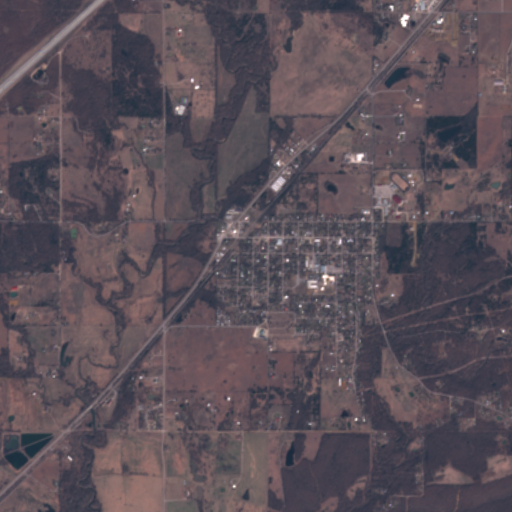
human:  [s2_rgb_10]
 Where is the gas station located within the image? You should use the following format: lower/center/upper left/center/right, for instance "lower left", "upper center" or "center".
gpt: The gas station is located in the center of the image.
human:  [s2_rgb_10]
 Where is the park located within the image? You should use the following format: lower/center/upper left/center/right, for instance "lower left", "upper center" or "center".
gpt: The park is located in the center right of the image.
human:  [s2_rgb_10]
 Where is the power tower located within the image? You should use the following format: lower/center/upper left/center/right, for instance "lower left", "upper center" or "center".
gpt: The power tower is located in the lower left of the image.
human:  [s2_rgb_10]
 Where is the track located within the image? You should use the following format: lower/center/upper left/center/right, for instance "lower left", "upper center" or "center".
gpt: The track is located in the center right of the image.
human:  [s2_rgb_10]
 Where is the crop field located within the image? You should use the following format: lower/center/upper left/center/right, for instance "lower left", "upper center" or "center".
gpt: There is no crop field in the image.